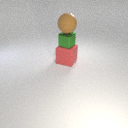
small green metal cube above large red rubber cube